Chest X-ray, PA view. Patient: 37 years old, sex F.
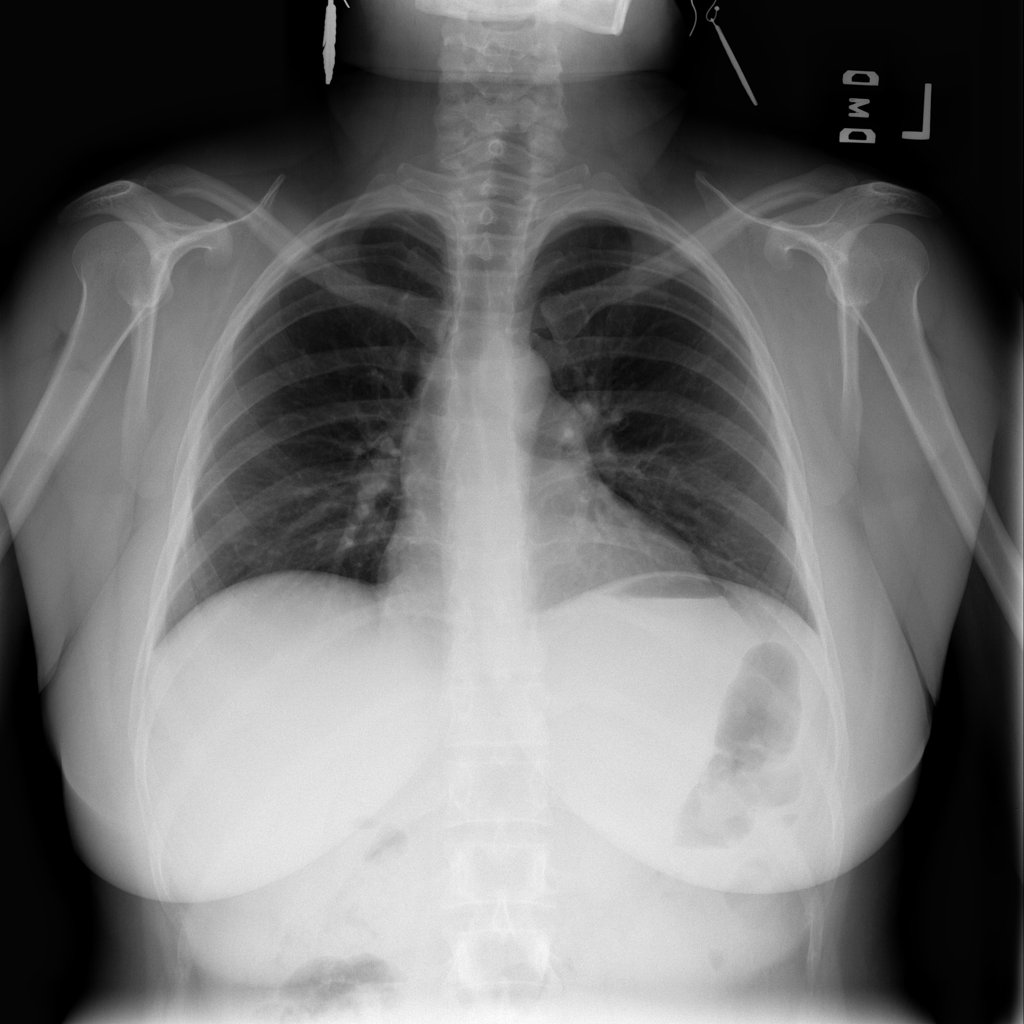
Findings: No Finding